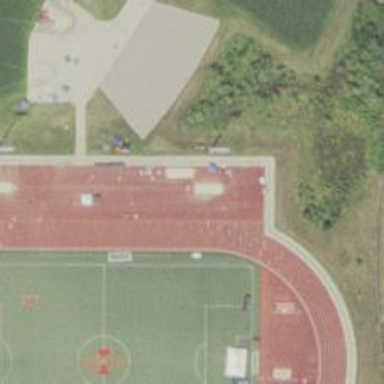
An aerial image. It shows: Athletic track located in leisure land area.